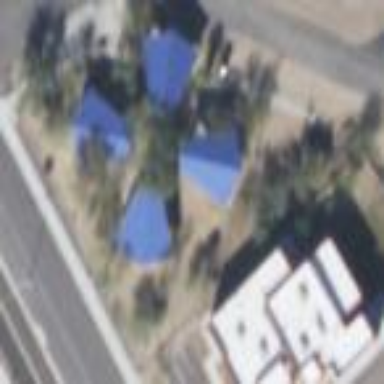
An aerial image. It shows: Rest area on the road with picnic tables.